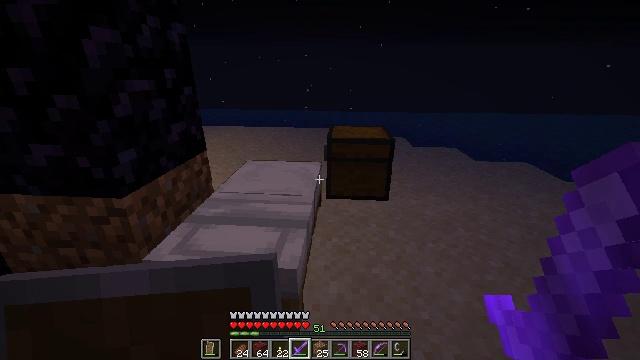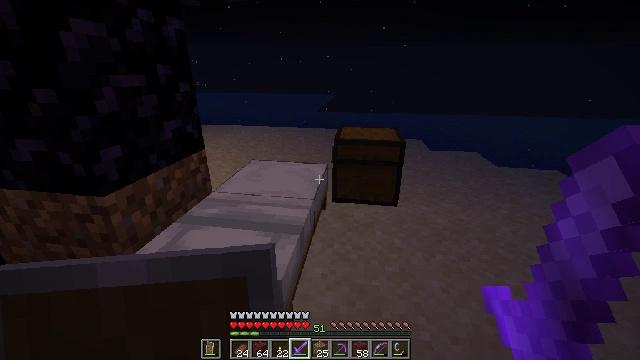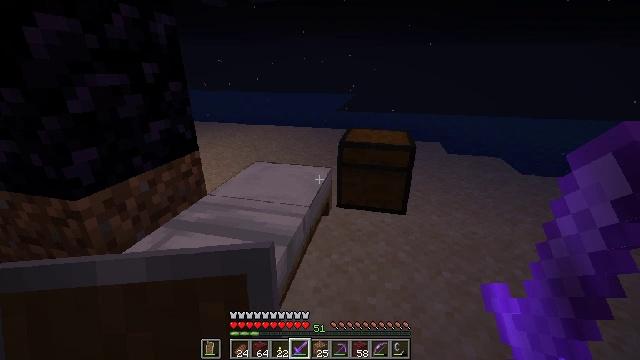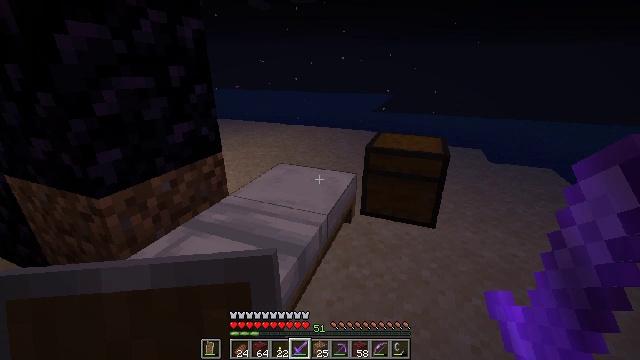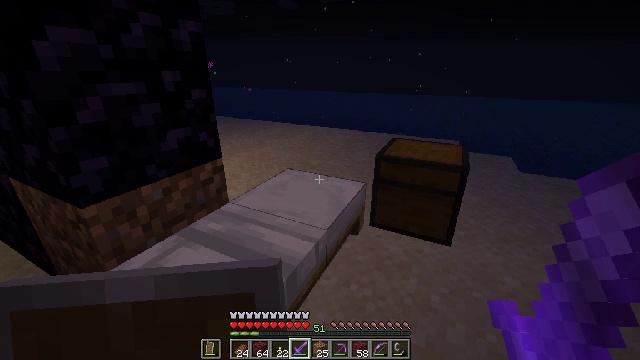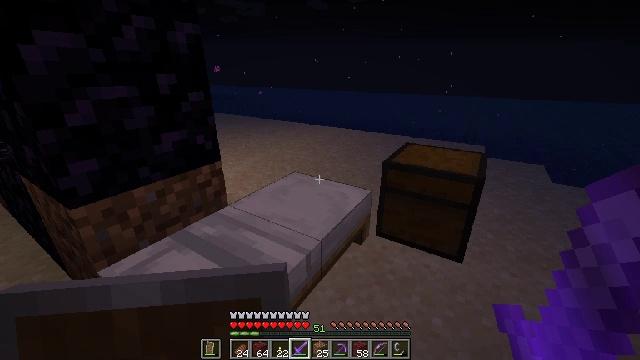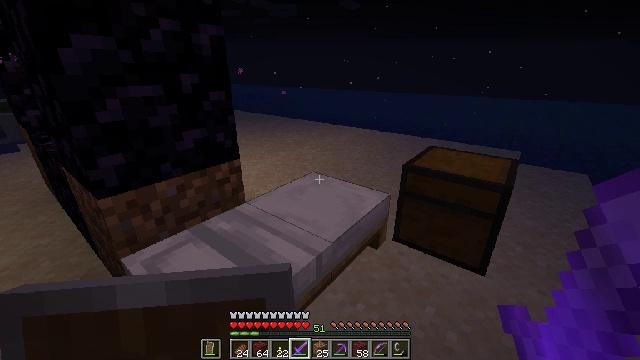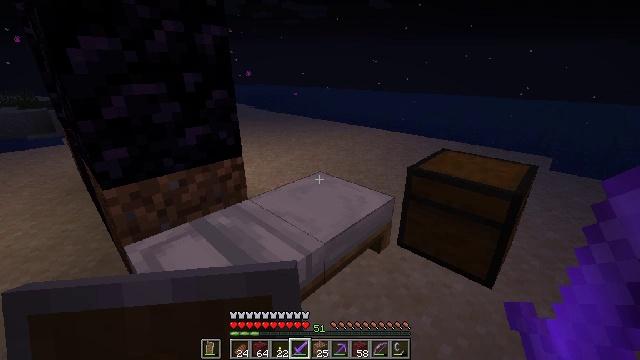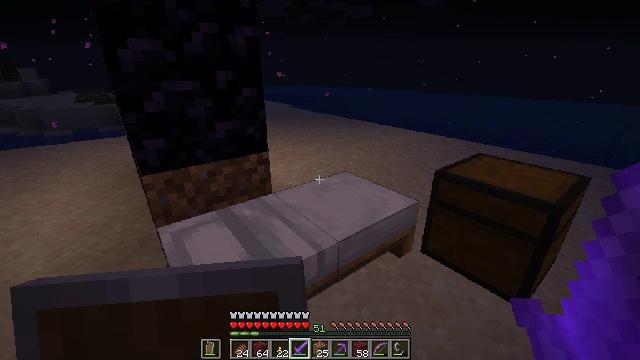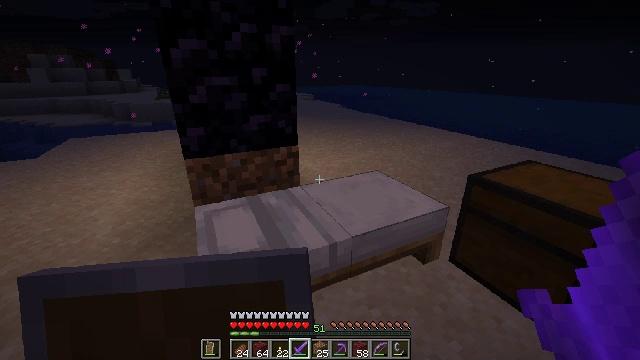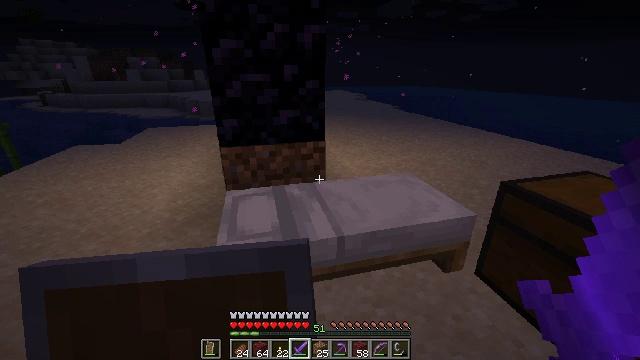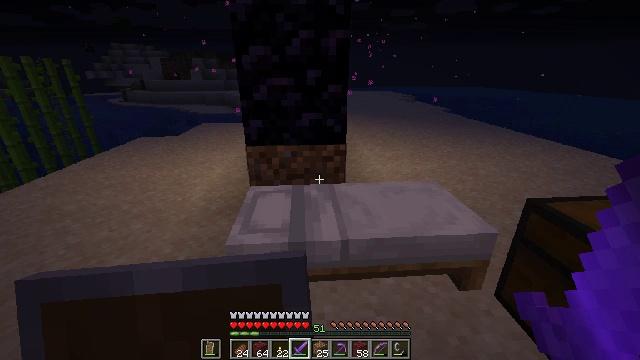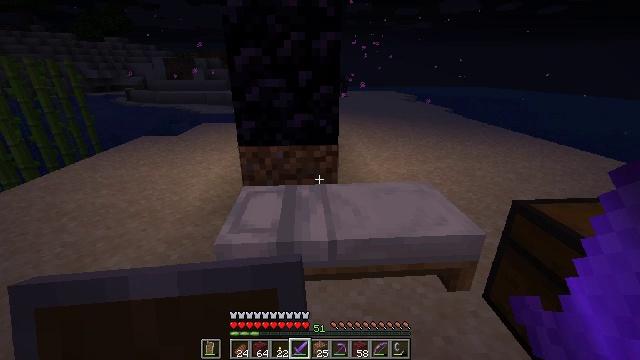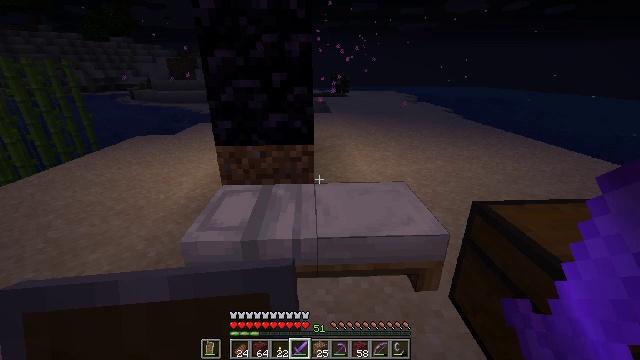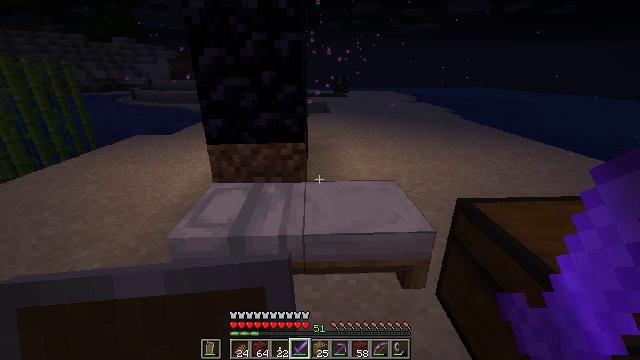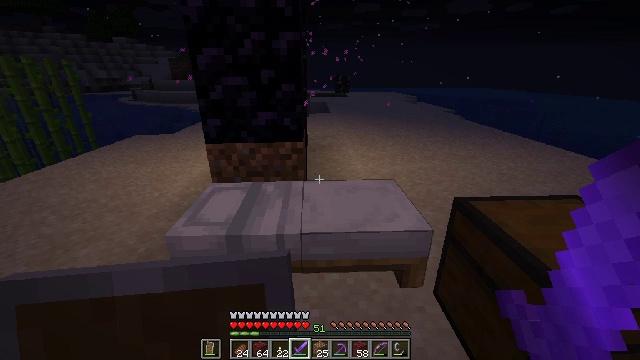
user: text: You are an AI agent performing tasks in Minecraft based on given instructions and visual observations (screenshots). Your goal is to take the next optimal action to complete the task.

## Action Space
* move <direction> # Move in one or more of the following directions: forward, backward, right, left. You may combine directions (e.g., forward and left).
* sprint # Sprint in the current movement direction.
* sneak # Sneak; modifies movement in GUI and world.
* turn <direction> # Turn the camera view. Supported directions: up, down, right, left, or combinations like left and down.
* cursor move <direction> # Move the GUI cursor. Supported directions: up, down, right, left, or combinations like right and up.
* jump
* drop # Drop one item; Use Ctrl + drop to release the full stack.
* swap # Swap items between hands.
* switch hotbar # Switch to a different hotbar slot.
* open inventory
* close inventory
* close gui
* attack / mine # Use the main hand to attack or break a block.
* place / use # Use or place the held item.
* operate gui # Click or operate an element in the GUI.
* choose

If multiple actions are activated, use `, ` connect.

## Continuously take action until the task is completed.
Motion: motion action
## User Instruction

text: Combat the zombie.
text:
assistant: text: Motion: move forward and move right, turn left
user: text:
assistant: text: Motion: move forward and move right, turn left
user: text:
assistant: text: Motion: move forward and move right, turn left
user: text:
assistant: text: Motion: move forward and move right, turn left
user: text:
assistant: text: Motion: move right, turn left
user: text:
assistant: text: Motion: move right, turn left
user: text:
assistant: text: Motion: move right, turn left
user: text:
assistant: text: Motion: move right, turn left
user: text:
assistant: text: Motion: move right, turn left
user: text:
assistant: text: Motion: move right, turn left
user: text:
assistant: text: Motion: move right, turn left
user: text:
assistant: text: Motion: move right
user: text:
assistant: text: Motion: no_op
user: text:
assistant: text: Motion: no_op
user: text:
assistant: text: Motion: no_op
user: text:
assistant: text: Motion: no_op
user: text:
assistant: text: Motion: no_op
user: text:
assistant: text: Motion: no_op
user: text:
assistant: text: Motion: no_op
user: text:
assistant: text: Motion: no_op
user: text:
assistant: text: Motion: no_op
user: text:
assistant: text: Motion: no_op
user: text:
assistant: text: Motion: no_op
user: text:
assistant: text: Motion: no_op
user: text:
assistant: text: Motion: no_op
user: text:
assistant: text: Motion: no_op
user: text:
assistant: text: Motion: no_op
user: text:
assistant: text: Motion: no_op
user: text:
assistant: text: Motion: no_op
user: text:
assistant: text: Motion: use / place